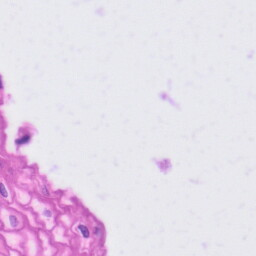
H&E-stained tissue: Tonsil